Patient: sex M, age 81
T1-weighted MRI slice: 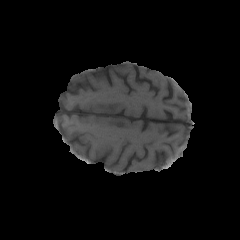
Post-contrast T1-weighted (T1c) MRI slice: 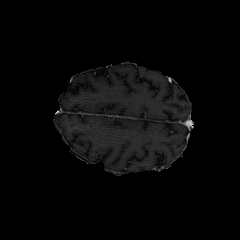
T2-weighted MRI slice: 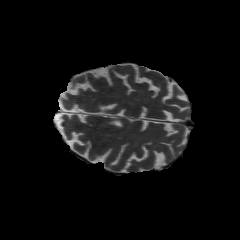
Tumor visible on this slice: no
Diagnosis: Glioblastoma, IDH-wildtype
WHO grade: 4